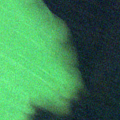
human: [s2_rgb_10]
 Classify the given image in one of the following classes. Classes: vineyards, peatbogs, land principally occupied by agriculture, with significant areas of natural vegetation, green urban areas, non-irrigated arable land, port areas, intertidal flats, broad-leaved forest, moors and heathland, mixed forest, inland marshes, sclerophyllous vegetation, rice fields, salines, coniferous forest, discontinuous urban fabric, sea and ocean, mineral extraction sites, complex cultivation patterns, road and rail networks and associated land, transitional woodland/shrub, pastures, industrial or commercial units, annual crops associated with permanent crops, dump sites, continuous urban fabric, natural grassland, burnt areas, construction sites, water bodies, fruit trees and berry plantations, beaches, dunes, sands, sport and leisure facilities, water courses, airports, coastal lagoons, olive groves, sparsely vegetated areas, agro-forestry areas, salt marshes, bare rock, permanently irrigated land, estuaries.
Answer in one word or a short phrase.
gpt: coastal lagoons